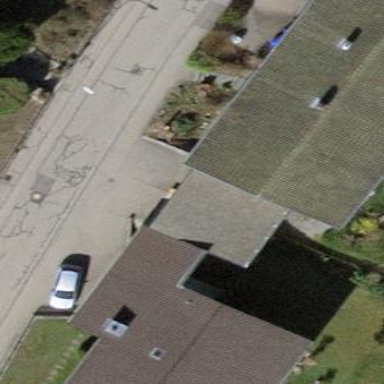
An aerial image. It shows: Garage.